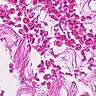
Metastatic tissue present: no